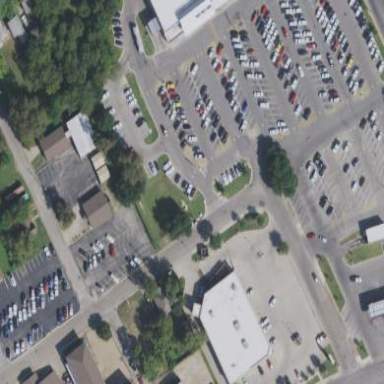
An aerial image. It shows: Retail area.